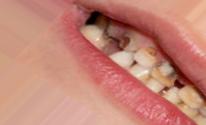
Condition: Caries